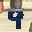
Label: 9